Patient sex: M
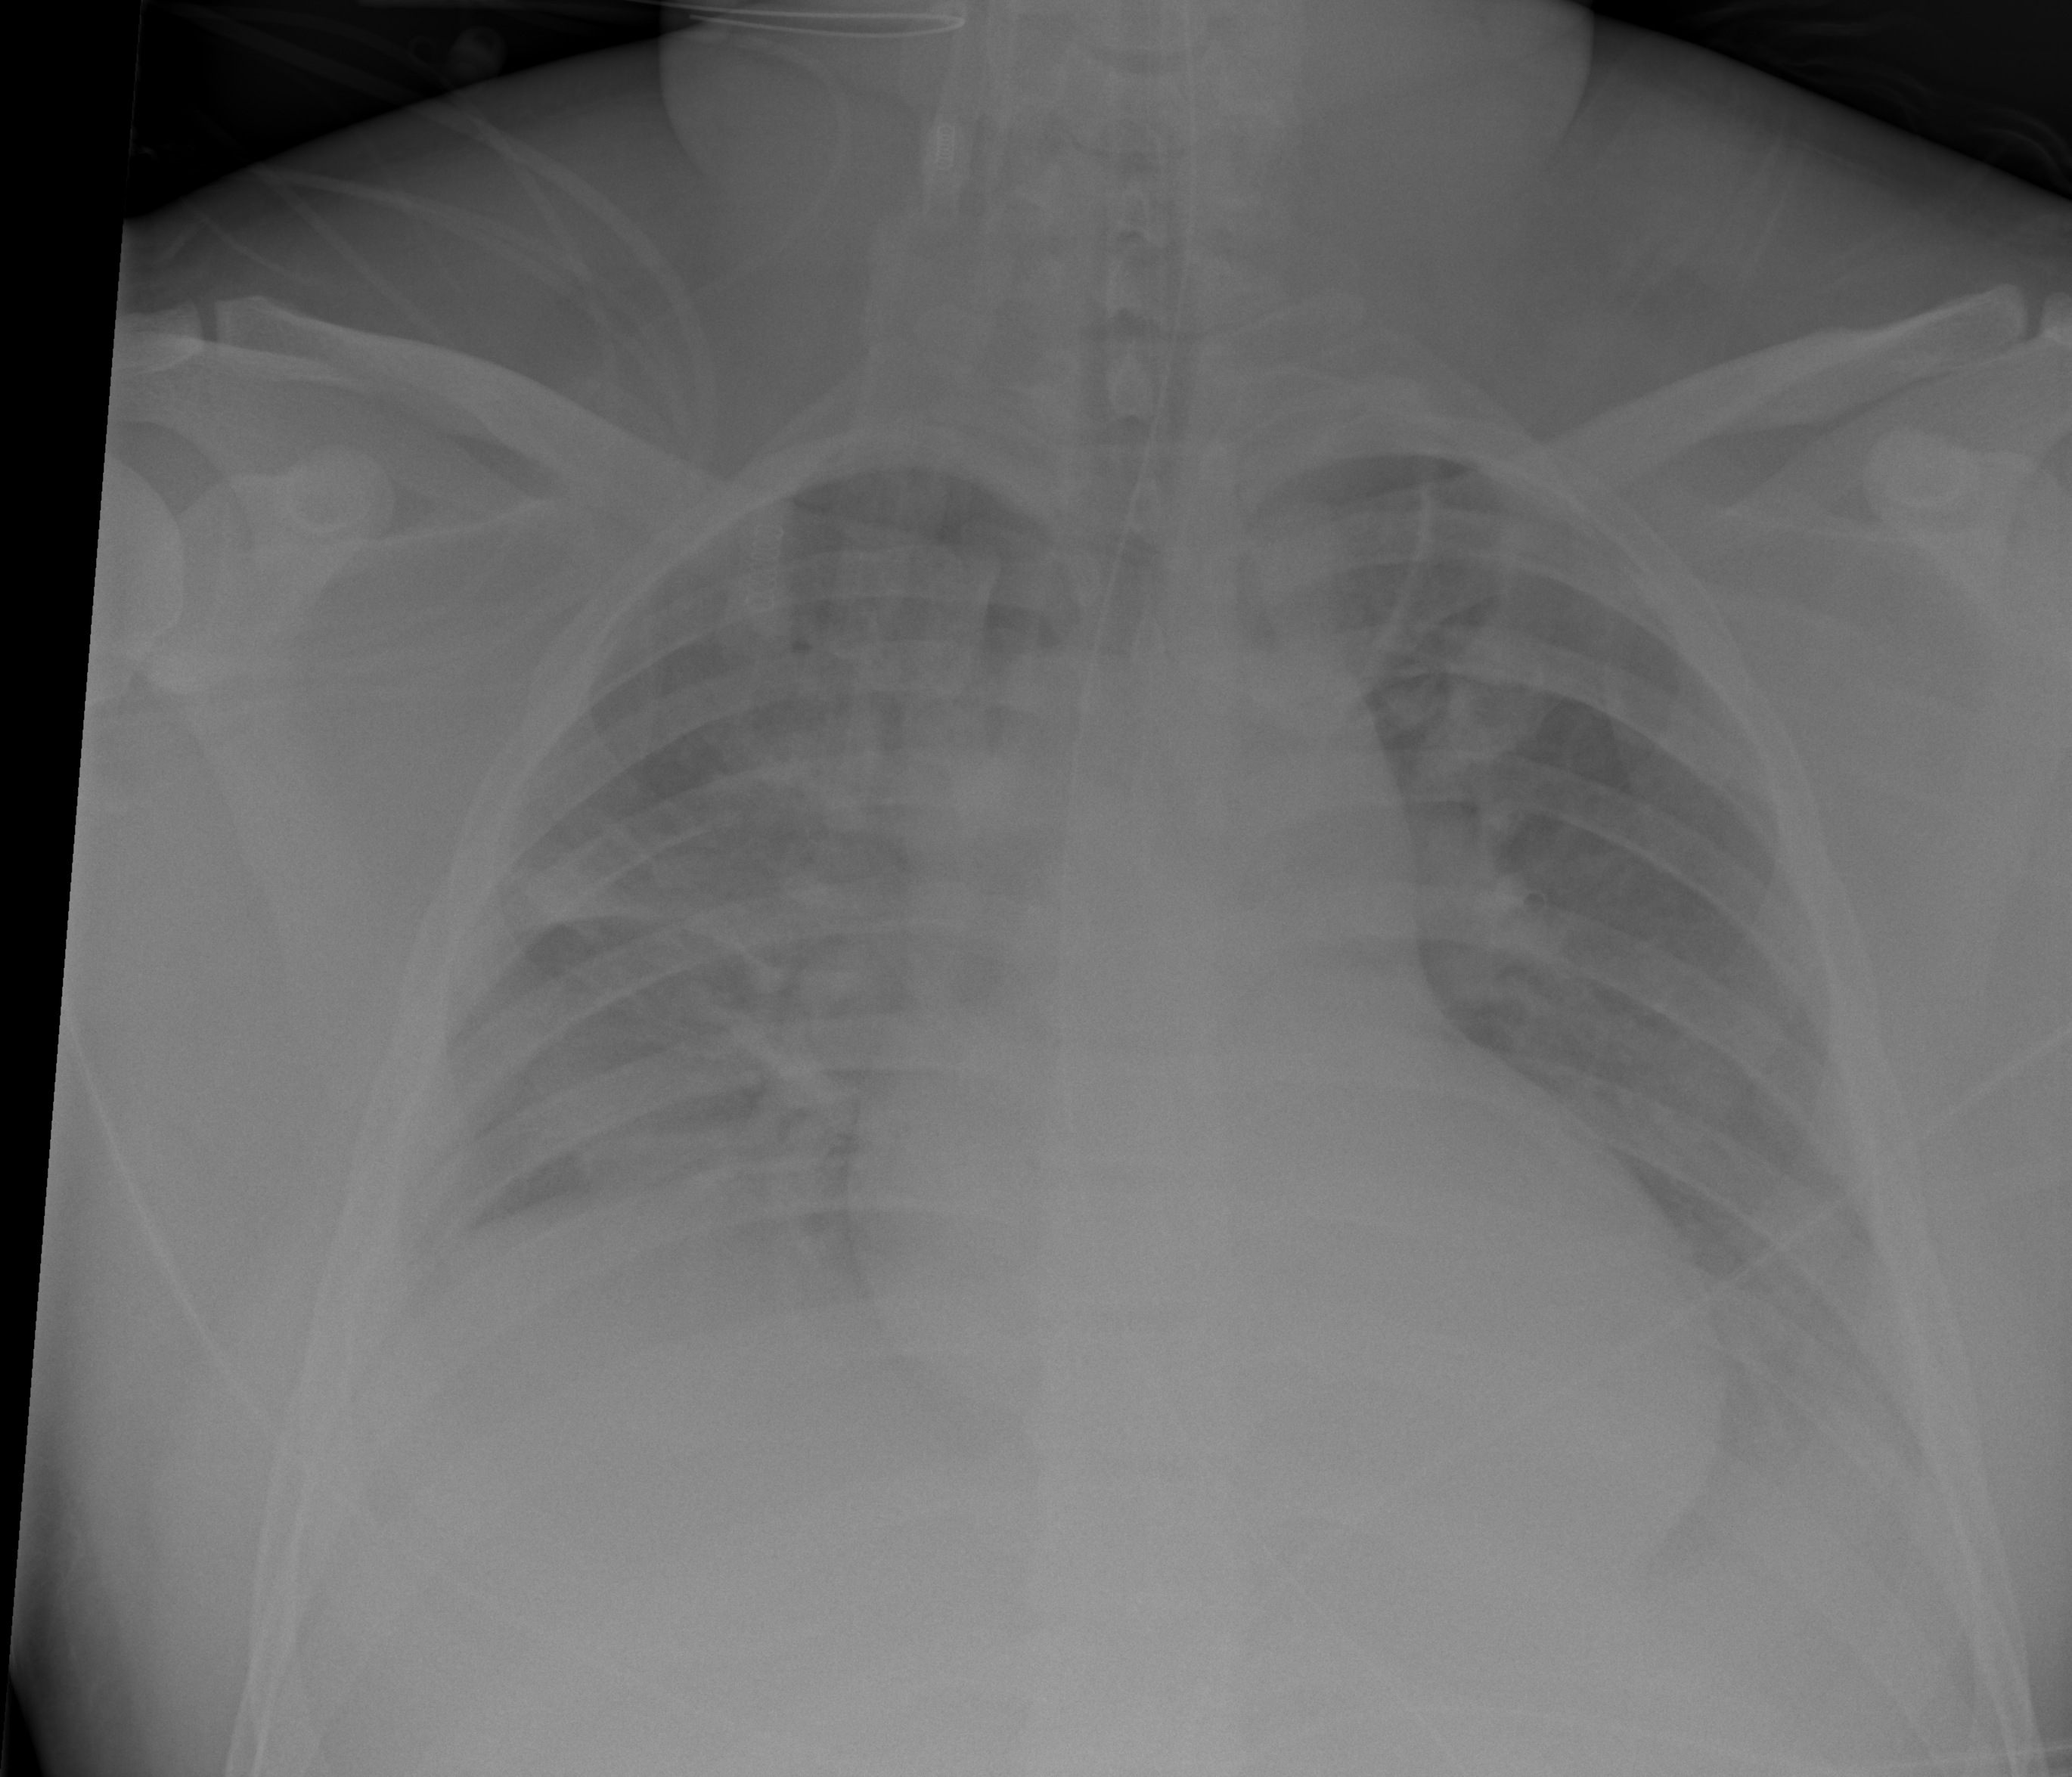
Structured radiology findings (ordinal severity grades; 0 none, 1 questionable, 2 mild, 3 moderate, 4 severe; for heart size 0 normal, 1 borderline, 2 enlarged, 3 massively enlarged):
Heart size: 2
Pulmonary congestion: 2
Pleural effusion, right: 3
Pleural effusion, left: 3
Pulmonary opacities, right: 3
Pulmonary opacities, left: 2
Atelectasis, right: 2
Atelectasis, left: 2